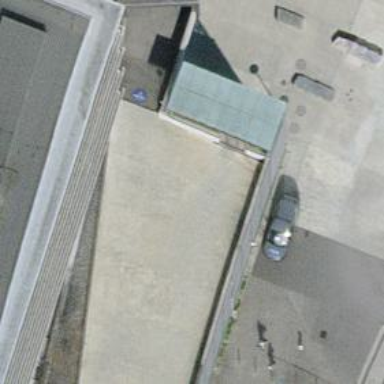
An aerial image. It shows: Footway tunnel passing through building.